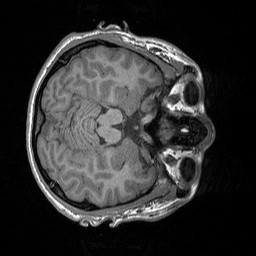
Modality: T1w
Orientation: axial
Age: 21
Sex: male
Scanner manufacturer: siemens
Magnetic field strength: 3 T
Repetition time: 1.9 s
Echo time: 0.00227 s